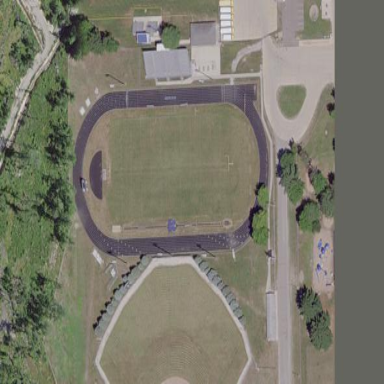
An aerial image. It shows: American football pitch.